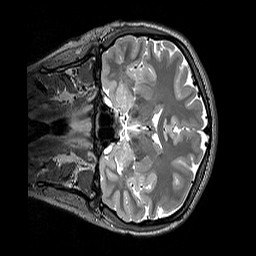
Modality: T2w
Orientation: coronal
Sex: female
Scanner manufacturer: siemens
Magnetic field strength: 3 T
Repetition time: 3.2 s
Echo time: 0.409 s